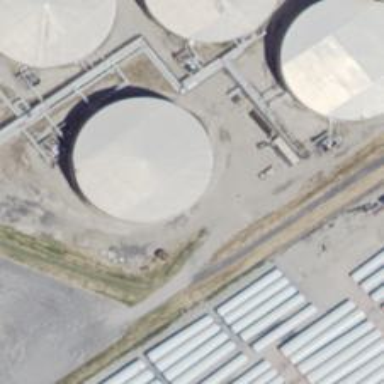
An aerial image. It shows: Storage tank building.